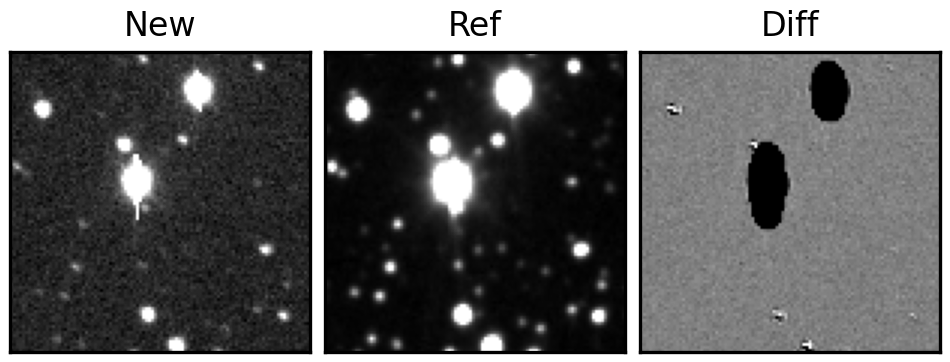
Label: bogus